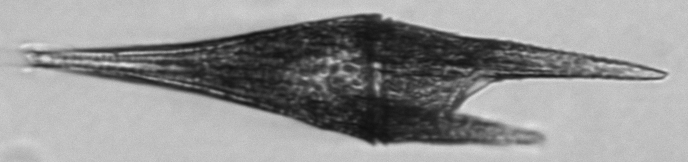
Label: Tripos_furca